【题型】选择题　【知识点】平面几何　【难度】medium
如图，$\triangle ABC$中，$\angle ACB=90^\circ$，$AC=6$，$BC=8$，点$D$、$E$分别是$AC$、$BC$的中点，以$DE$为直径的$\odot O$交$AB$于点$F$、$G$，则$FG$的长度为（ ）

\noindent A. $\dfrac{7}{10}$ \hspace{2em} B. $1$ \hspace{2em} C. $\dfrac{6}{5}$ \hspace{2em} D. $\dfrac{7}{5}$
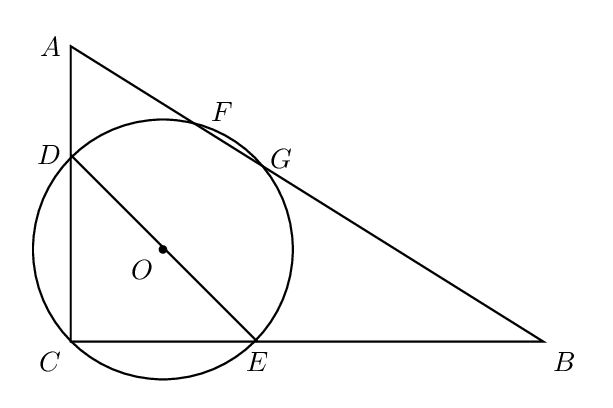
【解答】
\noindent \textbf{【答案】D}

\vspace{1em}
\noindent \textbf{【分析】}本题考查勾股定理、三角形中位线定理、垂径定理及相似三角形的性质，解题思路是先求斜边$AB$和中位线$DE$的长度，再求点$O$到$AB$的距离，最后利用勾股定理和垂径定理求$FG$；考查的知识点有勾股定理、三角形中位线定理、垂径定理，用到的思想是转化思想，方法是几何图形中的长度计算方法，技巧是利用垂径定理将$FG$的长度转化为$2HG$，解题关键是求出点$O$到$AB$的距离，易错点是忽略垂径定理的应用导致无法将$FG$与$HG$建立联系．

\vspace{1em}
\noindent \textbf{【详解】}解：$\because \triangle ABC$中，$\angle ACB=90^\circ$，$AC=6$，$BC=8$，
\[
\therefore AB=\sqrt{AC^2+BC^2}=\sqrt{6^2+8^2}=\sqrt{36+64}=\sqrt{100}=10,
\]
$\because$点$D$、$E$分别是$AC$、$BC$的中点，
\[
\therefore DE\text{是}\triangle ABC\text{的中位线},
\]
\[
\therefore DE\parallel AB,\ DE=\dfrac{1}{2}AB=\dfrac{1}{2}\times 10=5,
\]
\[
\therefore \odot O\text{的直径为}5,\ \text{半径}r=\dfrac{5}{2},
\]
过点$O$作$OH\perp AB$于$H$，连接$OG$，

$\because S_{\triangle ABC}=\dfrac{1}{2}\times AC\times BC=\dfrac{1}{2}\times AB\times h$,
\[
\therefore h=\dfrac{AC\times BC}{AB}=\dfrac{6\times 8}{10}=\dfrac{24}{5},
\]
$\because DE$是$\triangle ABC$的中位线,
\[
\therefore OH=\dfrac{1}{2}h=\dfrac{1}{2}\times \dfrac{24}{5}=\dfrac{12}{5},
\]
在$\text{Rt}\triangle OGH$中，$OG=r=\dfrac{5}{2}$，$OH=\dfrac{12}{5}$,
\[
\therefore HG=\sqrt{OG^2-OH^2}=\sqrt{\left(\dfrac{5}{2}\right)^2-\left(\dfrac{12}{5}\right)^2}=\sqrt{\dfrac{25}{4}-\dfrac{144}{25}}=\sqrt{\dfrac{625-576}{100}}=\sqrt{\dfrac{49}{100}}=\dfrac{7}{10},
\]
\[
\therefore FG=2\times HG=2\times \dfrac{7}{10}=\dfrac{7}{5},
\]
故选D．
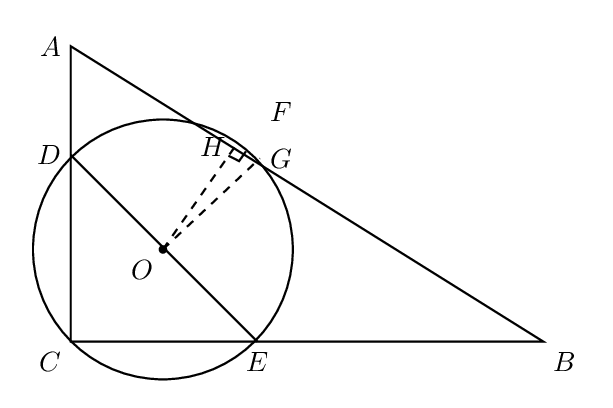